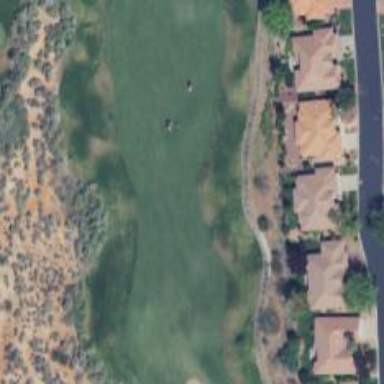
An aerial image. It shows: Golf hole.